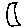
Label: moon